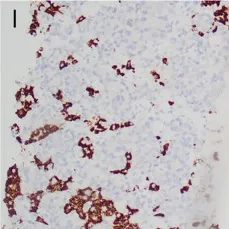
Histopathology of prostate and liver tumor. , Hepatocyte.
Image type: pathology (immunostaining)